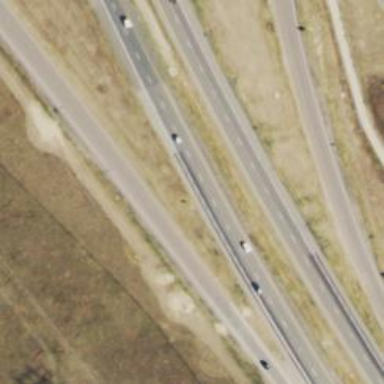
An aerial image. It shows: Asphalt motorway.